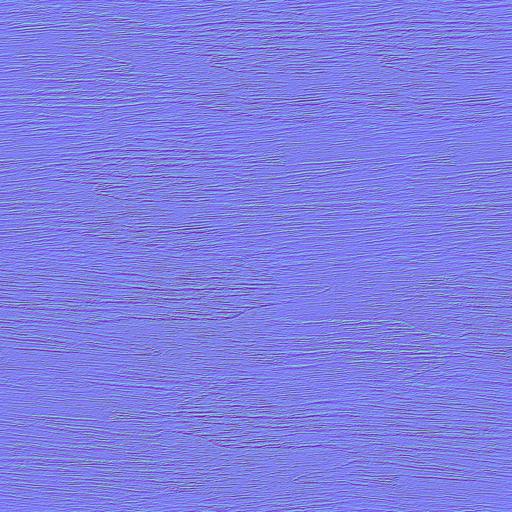
rough wood wooden